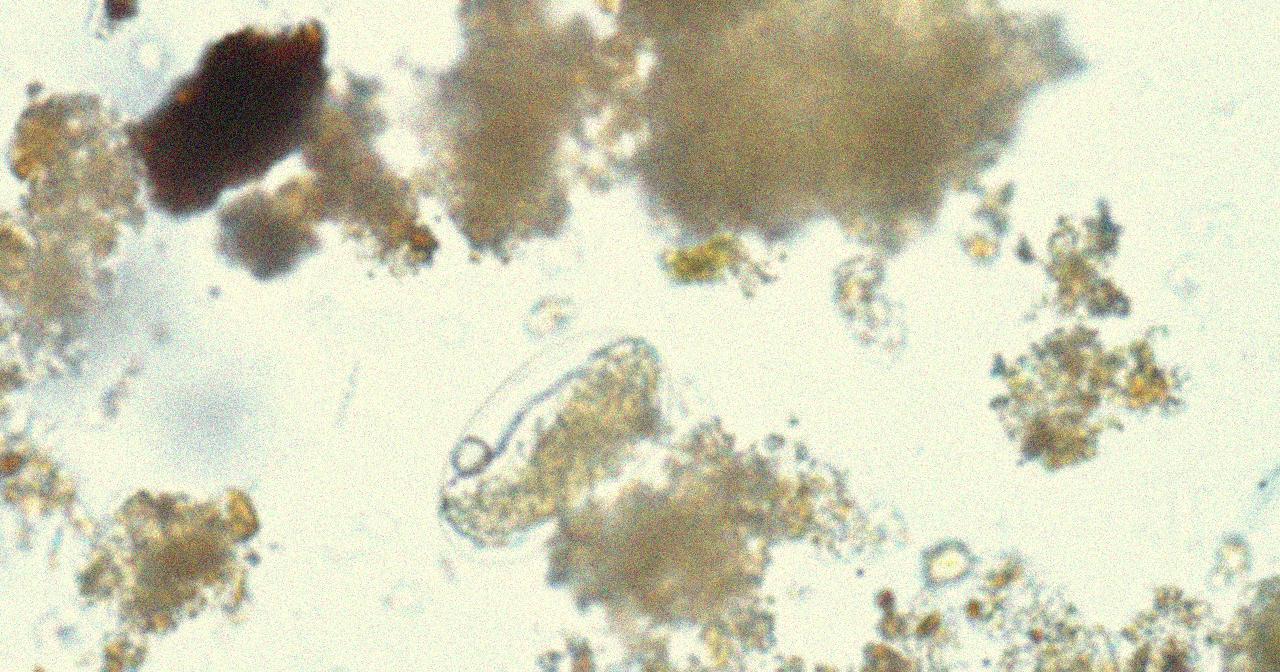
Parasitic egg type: Hookworm egg